Pattern: FancyPCA
Description: Random alter the intensities of the RGB channels in an image, based on Principal Component Analysis (PCA) of the set of RGB pixel values.
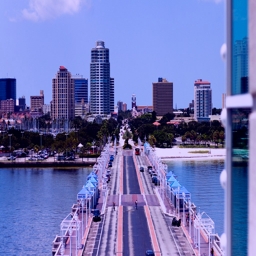
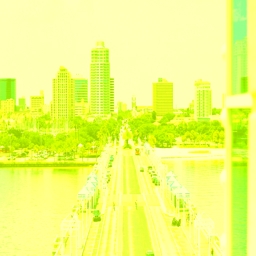
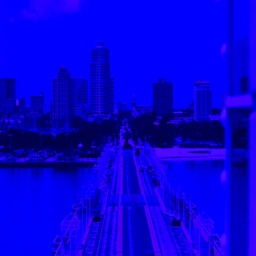
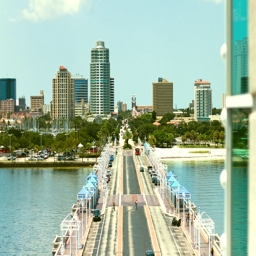